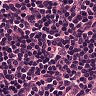
Metastatic tissue present: no